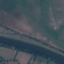
Label: River